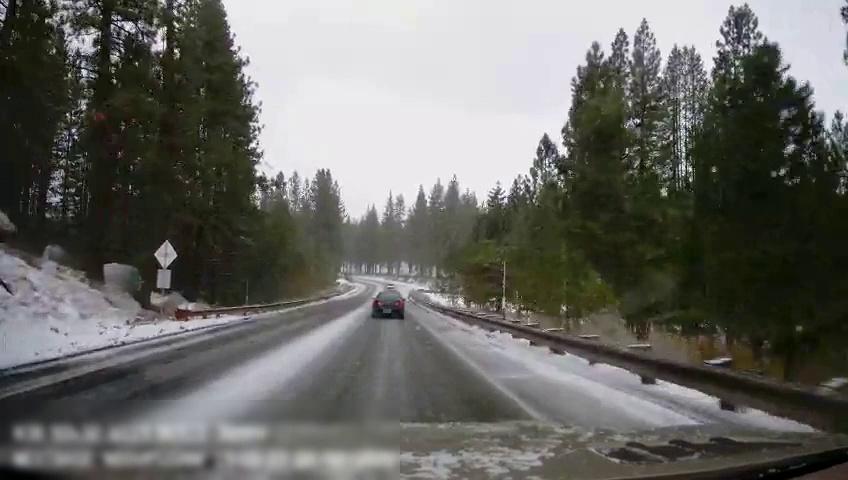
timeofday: Day
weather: Snowy
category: Drivable Space
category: Vehicles | Car
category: Lanes | Opposite Lane
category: Lanes | Current Lane